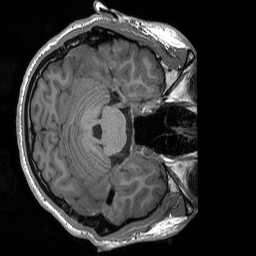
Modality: T1w
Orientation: axial
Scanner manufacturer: siemens
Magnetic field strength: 3 T
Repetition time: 1.76 s
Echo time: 0.0022 s